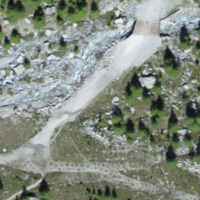
EUNIS habitat code: 26
Species observed at this site:
Saxifraga aizoides